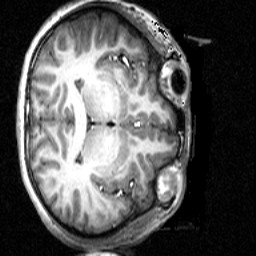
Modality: T1w
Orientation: axial
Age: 20
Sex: female
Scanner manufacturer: siemens
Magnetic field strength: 3 T
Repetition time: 2.3 s
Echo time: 0.0021 s